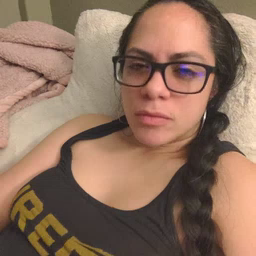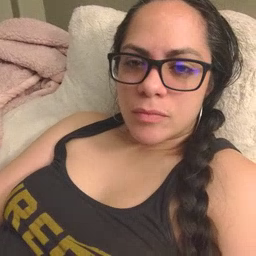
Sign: airplane